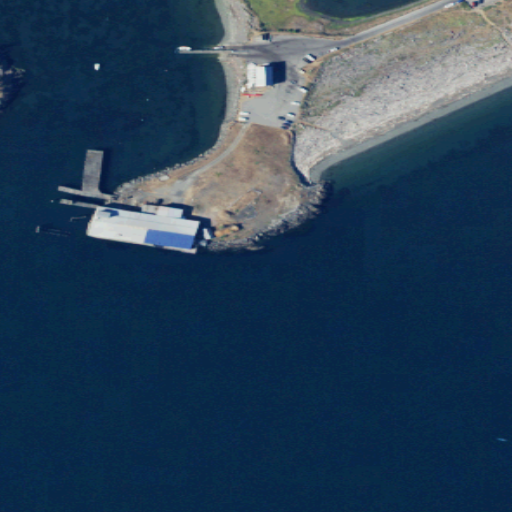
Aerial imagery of cape in Washington named Little Island containing open water, barren land, pasture, high intensity development, herbaceous wetlands, medium intensity development, and grassland